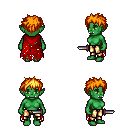
a pixel art fantasy rpg character, female body template, orc, green skin, red tattered cape, gold greaves, light blonde bedhead hairstyle, dagger, four views (front, back, left, right), 2x2 character sprite sheet, small pixel art, hard edges, no anti-aliasing